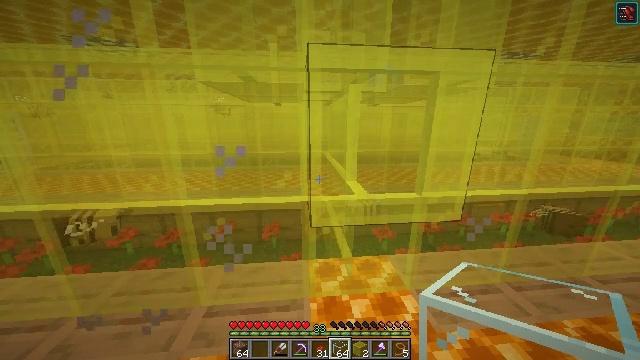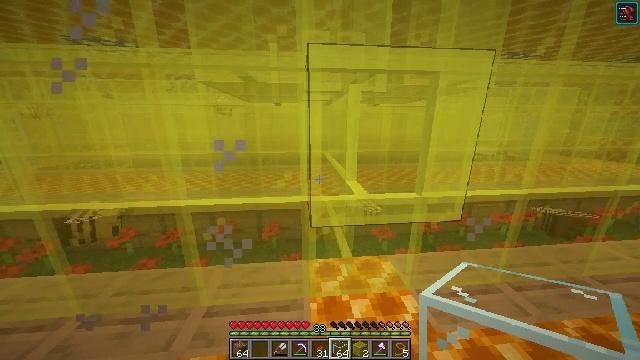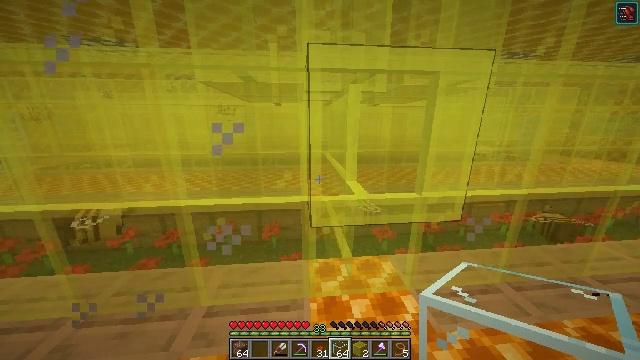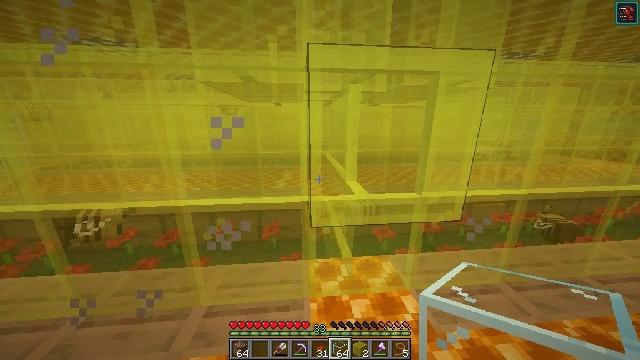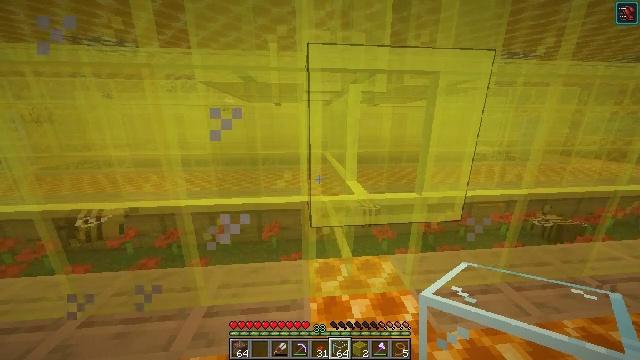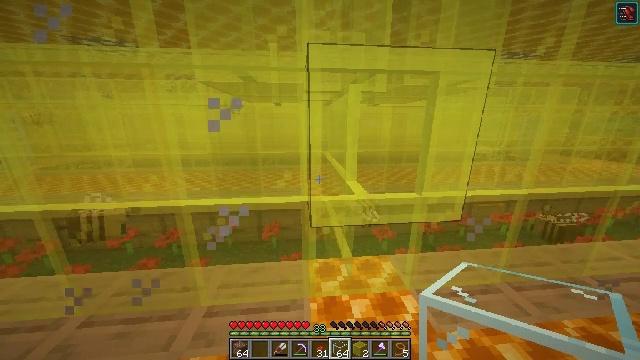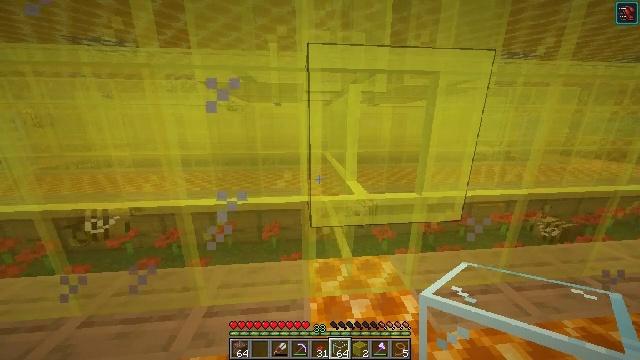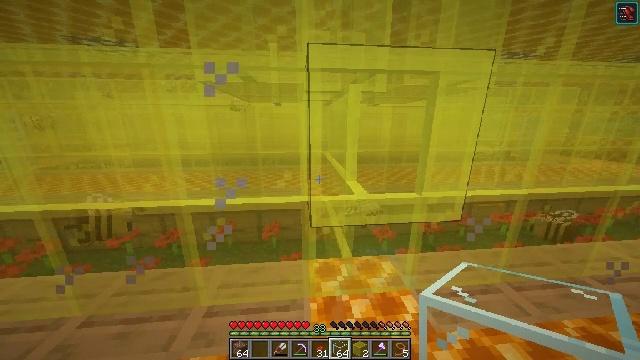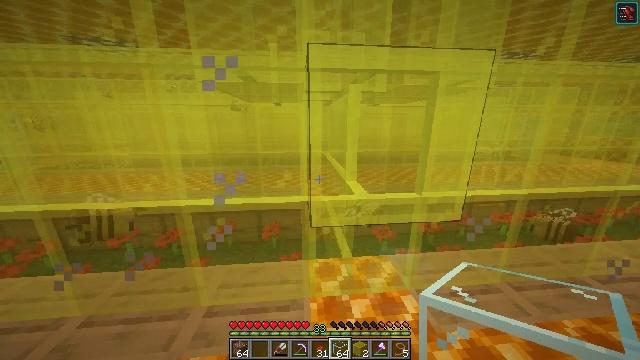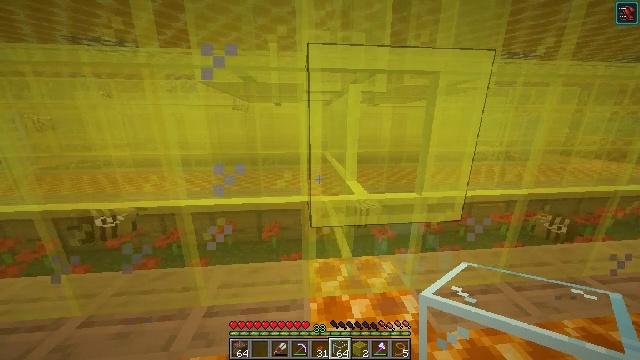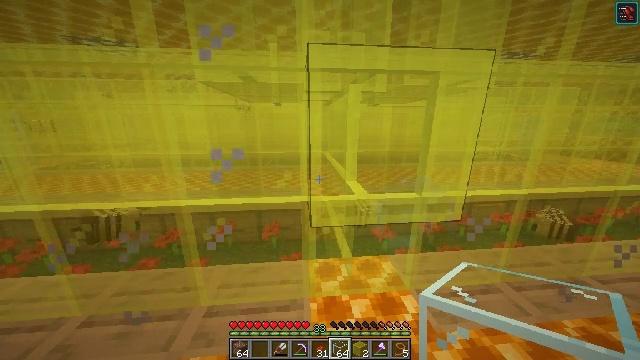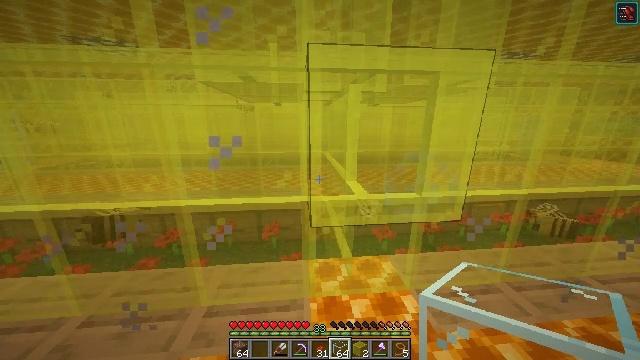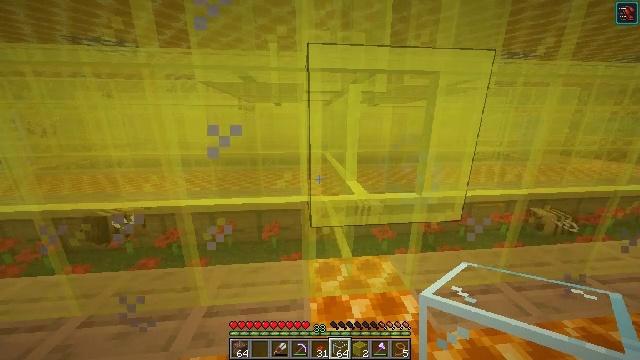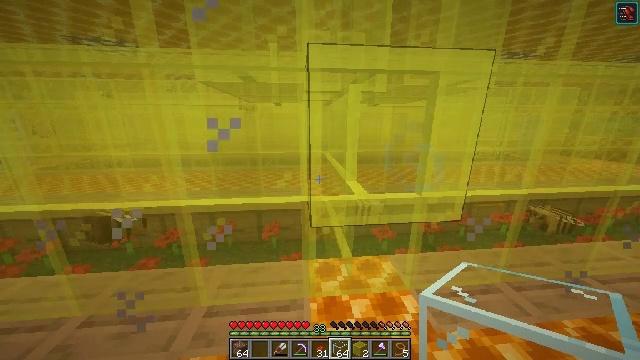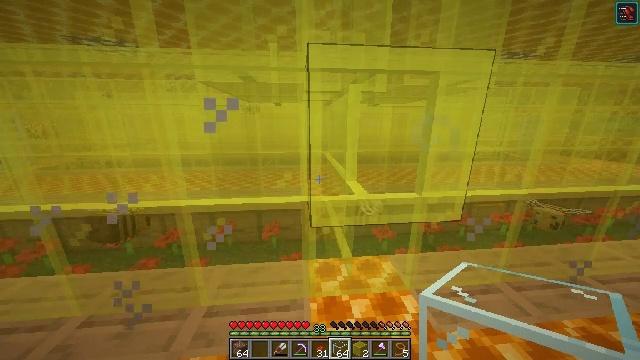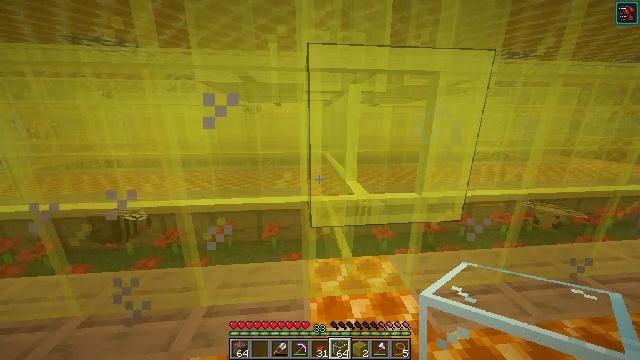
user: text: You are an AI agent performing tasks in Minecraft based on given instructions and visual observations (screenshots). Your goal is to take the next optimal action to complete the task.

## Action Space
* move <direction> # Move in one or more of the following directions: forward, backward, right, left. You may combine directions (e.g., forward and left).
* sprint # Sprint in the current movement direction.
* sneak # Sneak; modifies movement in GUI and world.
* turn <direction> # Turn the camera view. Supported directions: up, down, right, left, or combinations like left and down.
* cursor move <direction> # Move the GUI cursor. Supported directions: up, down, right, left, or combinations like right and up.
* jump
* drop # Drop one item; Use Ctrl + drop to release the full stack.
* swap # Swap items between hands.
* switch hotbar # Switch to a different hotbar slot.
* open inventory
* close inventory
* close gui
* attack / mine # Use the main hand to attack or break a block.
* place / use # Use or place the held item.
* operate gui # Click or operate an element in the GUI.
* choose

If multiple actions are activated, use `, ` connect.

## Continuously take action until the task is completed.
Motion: motion action
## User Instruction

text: Destroy the yellow stained glass pane to clear space.
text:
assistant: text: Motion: no_op
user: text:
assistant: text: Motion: no_op
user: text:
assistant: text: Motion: no_op
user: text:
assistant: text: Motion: no_op
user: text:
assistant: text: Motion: no_op
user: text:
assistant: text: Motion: no_op
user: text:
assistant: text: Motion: no_op
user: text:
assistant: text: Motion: no_op
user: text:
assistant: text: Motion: no_op
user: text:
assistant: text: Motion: no_op
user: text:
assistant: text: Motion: no_op
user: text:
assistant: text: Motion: no_op
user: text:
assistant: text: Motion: no_op
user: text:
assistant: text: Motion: no_op
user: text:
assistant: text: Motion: no_op
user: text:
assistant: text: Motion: no_op
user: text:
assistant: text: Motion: no_op
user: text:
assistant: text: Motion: no_op
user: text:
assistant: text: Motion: no_op
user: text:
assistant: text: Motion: no_op
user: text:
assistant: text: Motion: no_op
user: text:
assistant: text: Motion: no_op
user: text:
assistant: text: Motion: no_op
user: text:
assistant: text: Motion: no_op
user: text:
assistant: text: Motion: no_op
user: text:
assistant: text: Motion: no_op
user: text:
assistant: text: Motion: no_op
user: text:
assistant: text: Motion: no_op
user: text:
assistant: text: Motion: no_op
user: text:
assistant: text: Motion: no_op